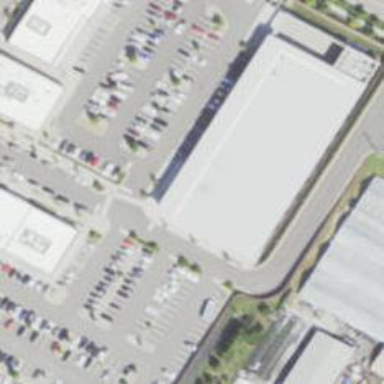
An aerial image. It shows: Supermarket.